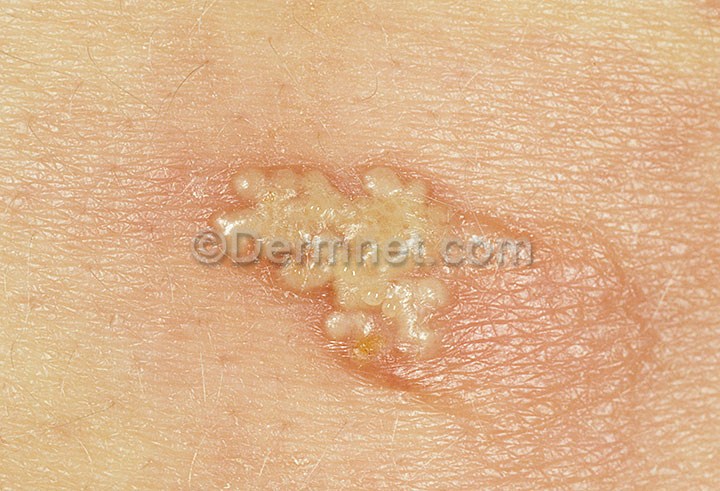
Disease: Warts Molluscum and other Viral Infections